Question: I am new to the git. I have two computers connected in network. On first computer i have remote repository in some location like 'C:\Test\Test1.git'. Now i want to add this remote repository in my another computer which is connected in netowrk.
while adding i do this

It gets added. No error occurs in here.
But when i try to fetch from this. i get error like this
what to do now???
well m new to this?? is there any better option?
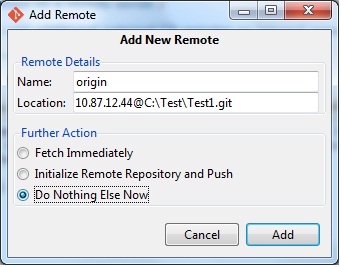
Answer: but when i setup my shares i create LAN only network names in:
'\computer_name\share_name\' format
but git will not recognize these names, so you need to invert the slashes.
'//computer_name/share_name/' format
so if the machine is called 'git_server' and the share name is 'repos' and the actual git repository is called 'test.git' (yes, the actual folder name has .git at the end). i would clone this repo as such:
'git clone //git_server/repos/test.git'
this will clone your repo and allow you to push and pull from it.
you will only be able to push if it's a 'bare' git repo. so when you create your repo make sure to use: 'git init --bare'
---
i did a bit more research, and if that's still not working the git supports the windows 'file:///' naming convention
so
'git clone file:///git_server/repos/test.git'
or
'git clone file:///\git_server
epos est.git'
should both work as well